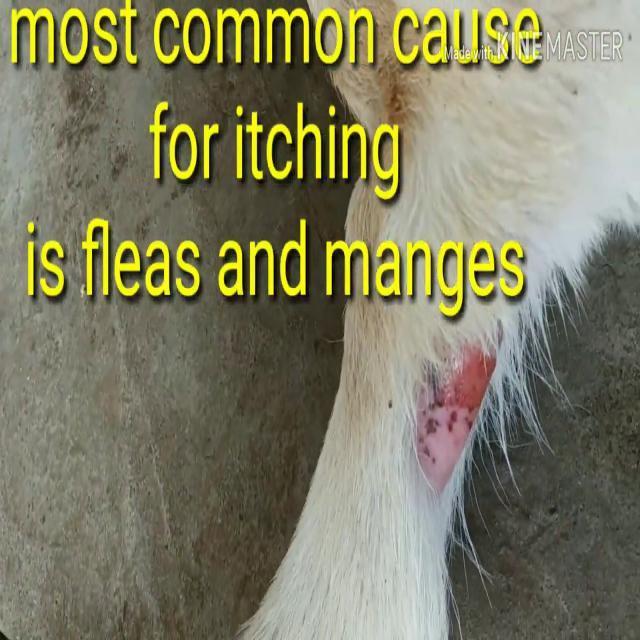
Canine dermatitis — inflammation of the skin presenting with erythema, pruritus, papules, and excoriation. May be allergic, contact, or atopic in origin.